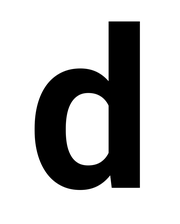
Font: Roboto_Bold